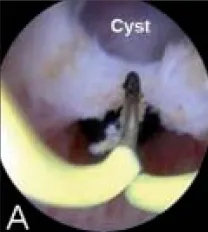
Endoscopic marsupialization of. Anterior.
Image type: endoscopy (arthroscopy)